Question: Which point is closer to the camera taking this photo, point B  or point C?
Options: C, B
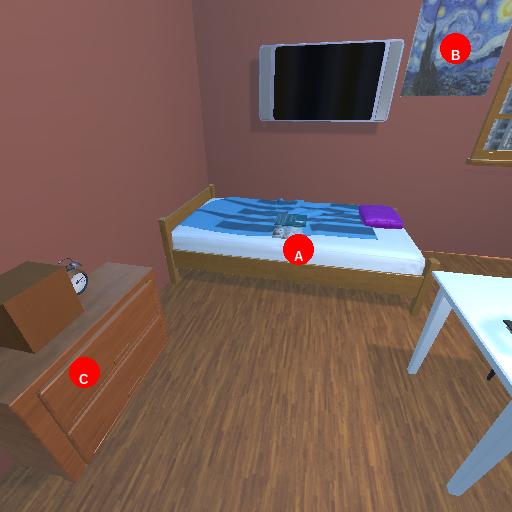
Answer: C